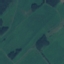
Land use / land cover class: Pasture